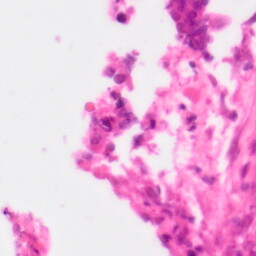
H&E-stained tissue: Colon